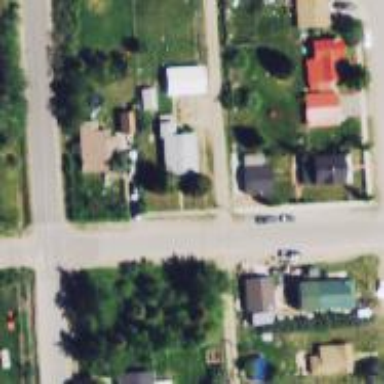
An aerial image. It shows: Alley classified as service road.